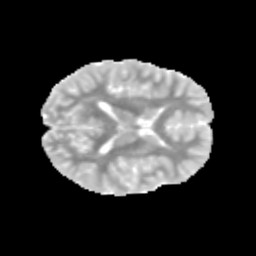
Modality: MD
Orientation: axial
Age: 12
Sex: male
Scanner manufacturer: siemens
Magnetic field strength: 3 T
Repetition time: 3.8 s
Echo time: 0.07 s